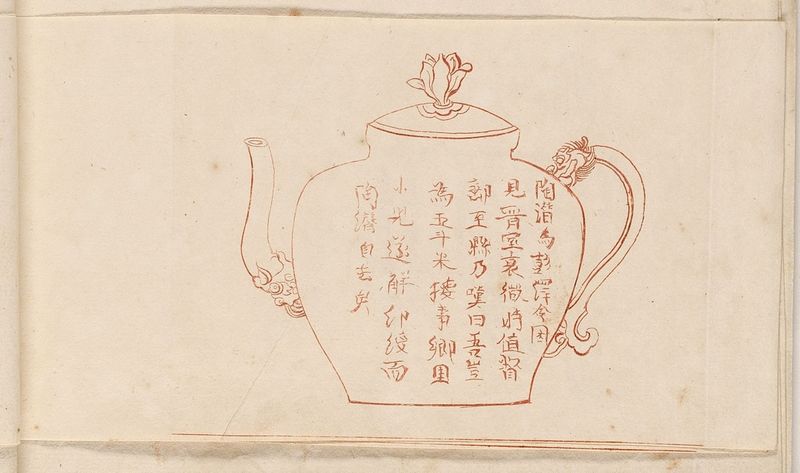
Titel: Gefäß, Blatt aus der Folge 'Picturae Sinicae'
Künstler: Pieter Schenk
Standort: Hamburg
Institution: Museum für Kunst und Gewerbe Hamburg
Schlagwörter: skizze, zeichen, zeichnung, kanne, schrift, papier, grafik, graphik, tee, schriftzeichen, abbild, fotografie, photographie, tusche, druckgraphik, druckgrafik, radierung, text, buchstaben, tinte, gestalten, chinesisch, kunstgewerbe, fabelwesen, teekanne, kunsthandwerk, ungeheuer, drache, abbildung, monster, fabeltier, fabeltiere, alphabet, gerippt, zwitterwesen, monstrum, reproduktionen, blumenornamente, industriedesign, druckerzeugnisse, gefäß, behälter, blüte, ornamentstich, vorlageblätter, rotdruck, drachenhenkel